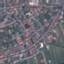
Label: Residential